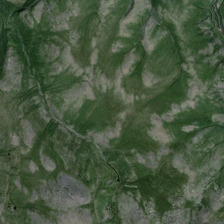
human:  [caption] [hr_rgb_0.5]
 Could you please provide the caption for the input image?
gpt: the bare land was covered with green plants .

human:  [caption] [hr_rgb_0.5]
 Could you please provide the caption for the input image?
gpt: there are many rivers flowing through the valley .

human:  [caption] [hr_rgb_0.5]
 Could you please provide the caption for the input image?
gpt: there are many rivers flowing through the valley .

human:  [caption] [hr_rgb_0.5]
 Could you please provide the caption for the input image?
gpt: the bare land was covered with green plants .

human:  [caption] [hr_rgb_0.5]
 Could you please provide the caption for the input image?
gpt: the bare land was covered with green plants .